Question: Here is the screenshot of my excel workbook

I do not understand why the value in cell 'j7' is '44' ?
'j7' formula is '=LOOKUP(1,(TRIM($D$2:$D$9)=TRIM(H7))/(TRIM($E$2:$E$9)=TRIM(I7)),$F$2:$F$9)'
The result of the two arrays division is the following
'{TRUE;TRUE;FALSE;FALSE;FALSE;FALSE;FALSE;FALSE}/ {TRUE;FALSE;TRUE;FALSE;FALSE;TRUE;FALSE;FALSE} = {1;#DIV/0!;0;#DIV/0!;#DIV/0!;0;#DIV/0!;#DIV/0!}'
Right ?
So I am looking for '1', basically the formula becomes
'LOOKUP(1,{1;#DIV/0!;0;#DIV/0!;#DIV/0!;0;#DIV/0!;#DIV/0!},$F$2:$F$9)'
Hence the result should be '10' but not '44' . . . . . ?
---
When i correct my formula to '=LOOKUP(1,1/(TRIM($D$2:$D$9)=TRIM(H7))/(TRIM($E$2:$E$9)=TRIM(I7)),$F$2:$F$9)'
it works fine . Why ? Thank you everybody for giving the alternative solutions with 'match' and 'index'. I just can't understand why my first formula did not work. Any why when i add '1/' it MAGICALLY works ? ? ?
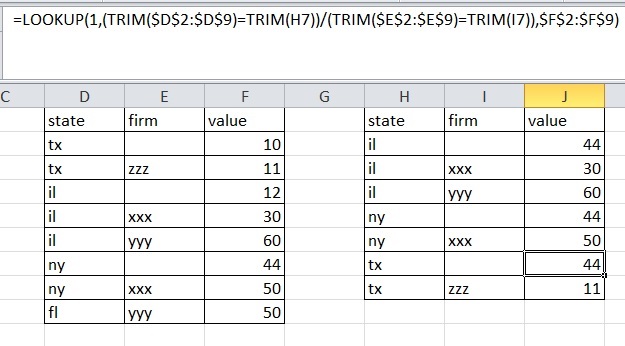
Answer: The explanation is:
with the first formula, the first array in the Lookup function contains zeros after the 1 value, in the third and sixth value of the array:

Lookup expects data to be sorted ascending and will return the first item less than or equal to the search value, starting from the last value in the array. In this case that is the zero value in the sixth position of the array.
The edited formula results in an array that contains only one number "1". All other values are Div errors. So the position of that "1" value is what Lookup will use.

Further explanation:
In your first formula you divide two arrays that contain TRUE or FALSE and the result contains 1, 0 and Div error values.
'''
{TRUE;TRUE;FALSE;FALSE;FALSE;FALSE;FALSE;FALSE}/
{TRUE;FALSE;TRUE;FALSE;FALSE;TRUE;FALSE;FALSE} =
{1;#DIV/0!;0;#DIV/0!;#DIV/0!;0;#DIV/0!;#DIV/0!}
'''
Including the '1/' in the formula will divide the first array of TRUE and FALSE values by 1, which returns an array that consists of either 1 or Div errors. Further dividing that array by the second array will only return 1 or Div errors, no zeros. The steps are
'1/{TRUE;TRUE;FALSE;FALSE;FALSE;FALSE;FALSE;FALSE}/{TRUE;FALSE;TRUE;FALSE;FALSE;TRUE;FALSE;FALSE}' results in
'{1;1;#DIV/0!;#DIV/0!;#DIV/0!;#DIV/0!;#DIV/0!;#DIV/0!}/{TRUE;FALSE;TRUE;FALSE;FALSE;TRUE;FALSE;FALSE}' results in
'{1;#DIV/0!;#DIV/0!;#DIV/0!;#DIV/0!;#DIV/0!;#DIV/0!;#DIV/0!}'
No zeros!